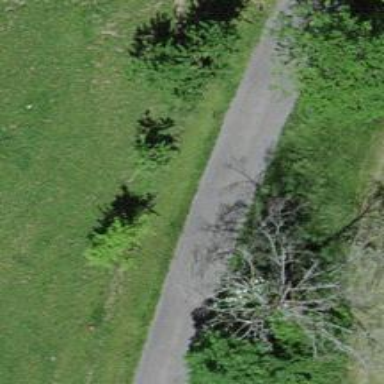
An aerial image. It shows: Unclassified road with asphalt surface.